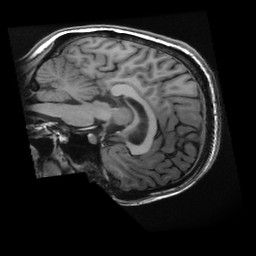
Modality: T1w
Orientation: sagittal
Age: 23
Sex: female
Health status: healthy
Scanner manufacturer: ge
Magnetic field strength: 3 T
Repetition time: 0.008376 s
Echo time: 0.003108 s